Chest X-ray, PA view. Patient: 50 years old, sex M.
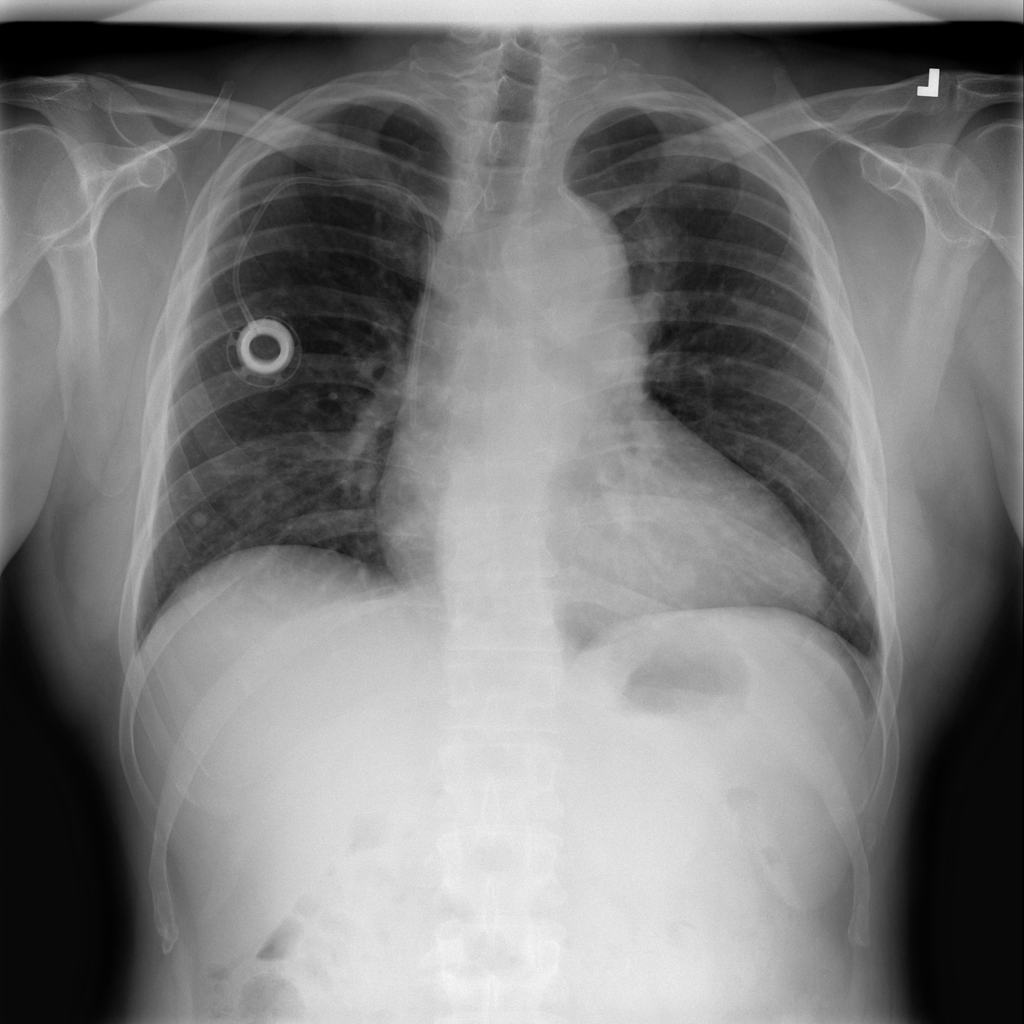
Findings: Mass, Pleural_Thickening